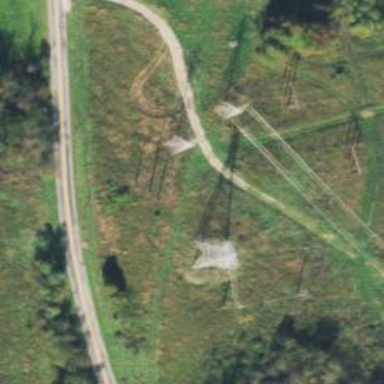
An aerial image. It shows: Lattice structure tower.